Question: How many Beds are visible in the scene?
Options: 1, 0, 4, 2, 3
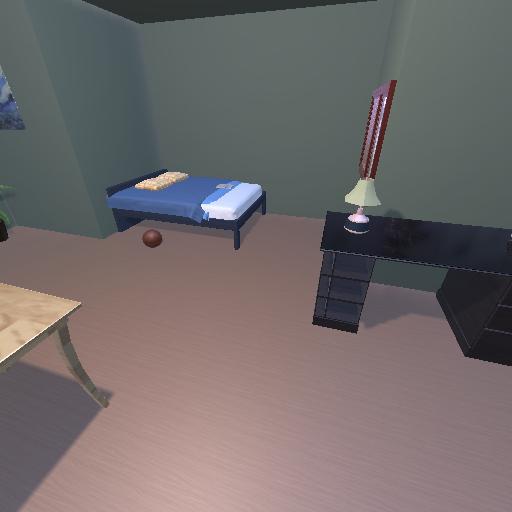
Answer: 1